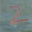
Label: 2